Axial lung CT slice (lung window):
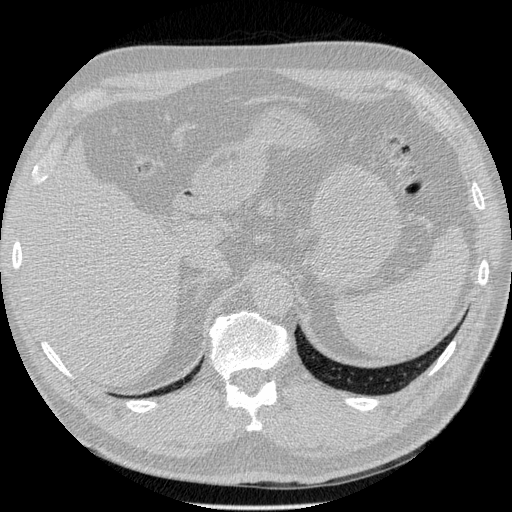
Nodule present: no